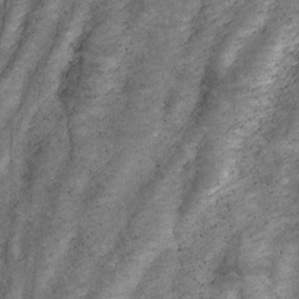
Label: non_frost